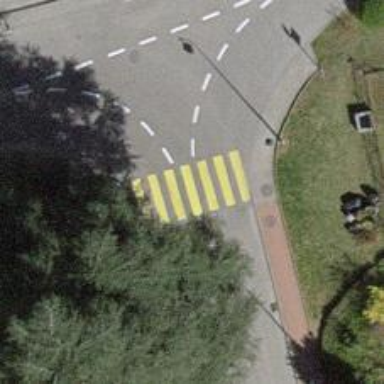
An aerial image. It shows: Marked crossing on the road.